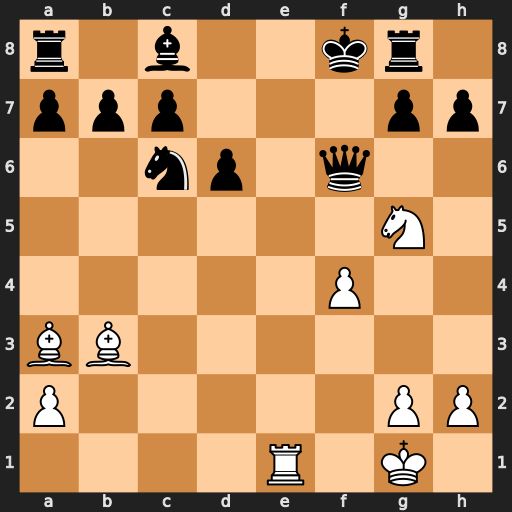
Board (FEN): r1b2kr1/ppp3pp/2np1q2/6N1/5P2/BB6/P5PP/4R1K1
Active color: w
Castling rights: -
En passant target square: -
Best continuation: Nxh7#